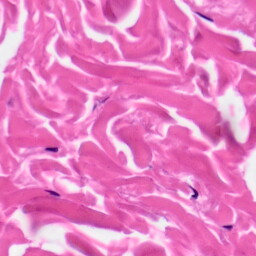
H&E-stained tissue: Skin